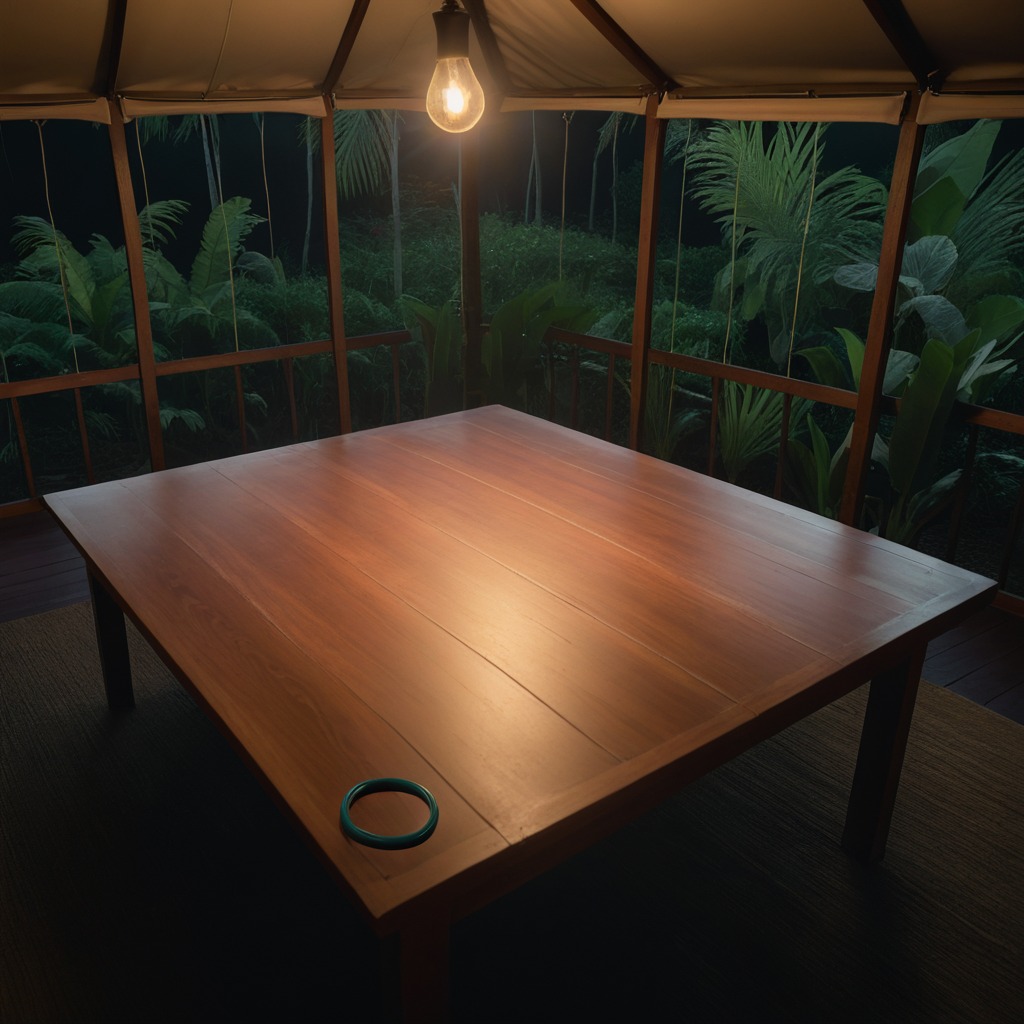
A rubber O-ring is lying on a wooden table.